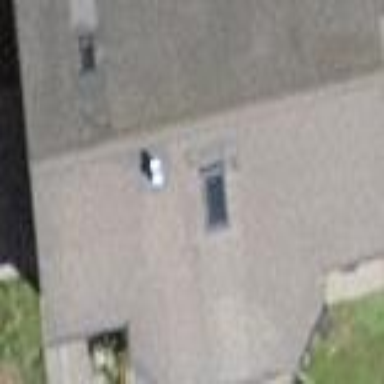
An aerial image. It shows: Simple house.